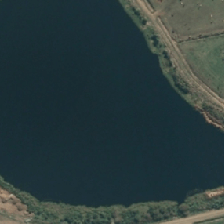
Land cover: lake_pond